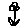
Label: flower